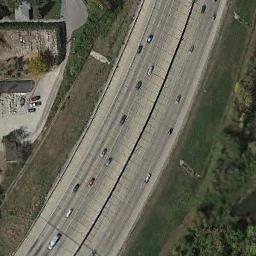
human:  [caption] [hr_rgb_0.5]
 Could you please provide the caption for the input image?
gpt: The freeway is between the grass and some trees .

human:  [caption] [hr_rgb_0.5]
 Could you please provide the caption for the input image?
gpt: One side of the freeway is a large green forest and the other side has many buildings  There are many cars on the freeway .

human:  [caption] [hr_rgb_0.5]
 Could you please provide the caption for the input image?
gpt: There wasn't much traffic on the motorway .

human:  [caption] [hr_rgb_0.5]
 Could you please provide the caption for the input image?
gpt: A freeway with a small bend goes through the lawn and some cars are driving on the freeway .

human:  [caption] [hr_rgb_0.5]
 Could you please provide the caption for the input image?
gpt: There are green lawns along the freeway .